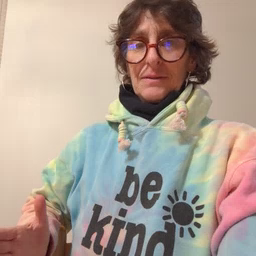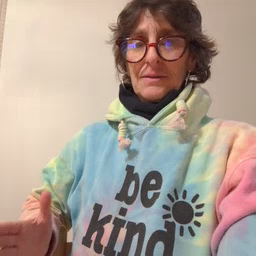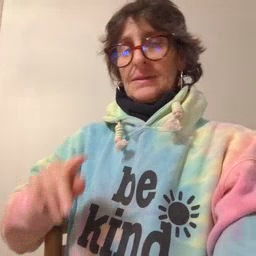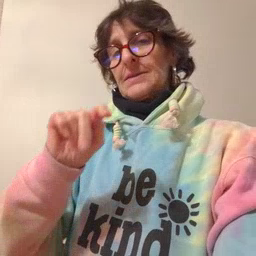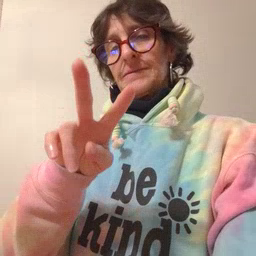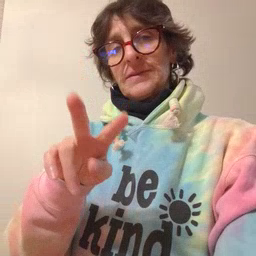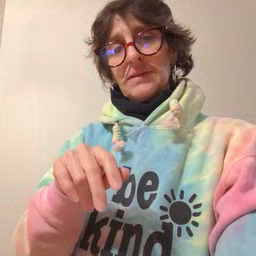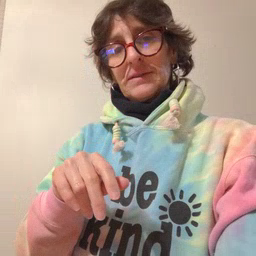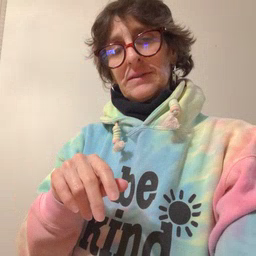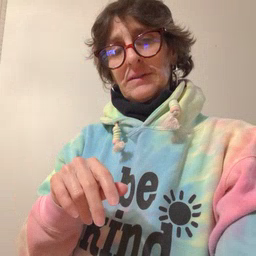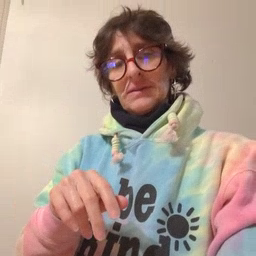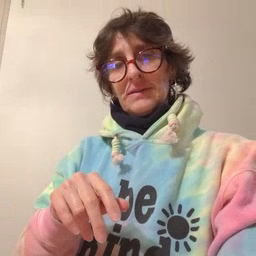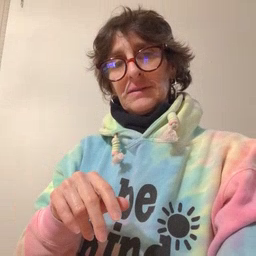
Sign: TV